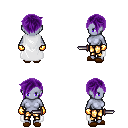
a pixel art fantasy rpg character, female body template, dark elf, purple skin, white cape, gold greaves, purple pixie cut hairstyle, gold gloves, brown slippers, dagger, four views (front, back, left, right), 2x2 character sprite sheet, small pixel art, hard edges, no anti-aliasing